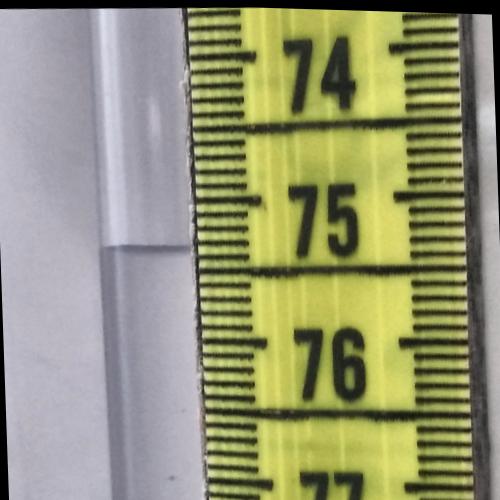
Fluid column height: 75.3 cm